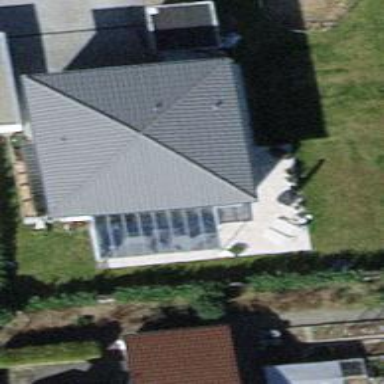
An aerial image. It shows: House with pyramidal roof shape.